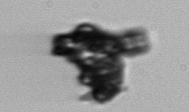
Label: Delphineis